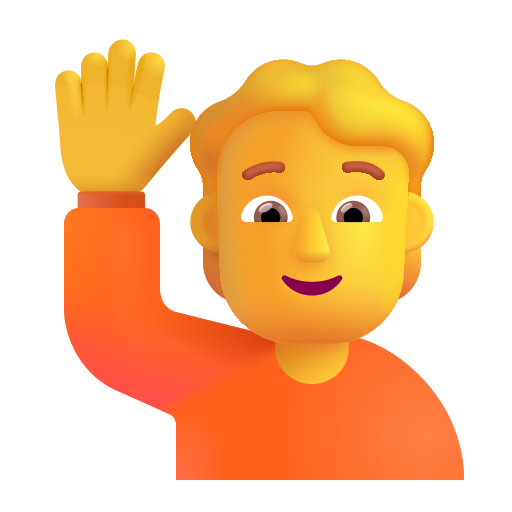
person raising hand color default